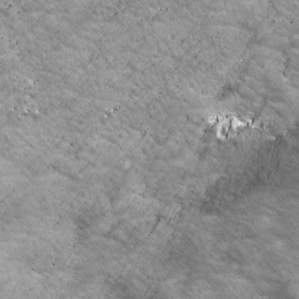
Label: non_frost